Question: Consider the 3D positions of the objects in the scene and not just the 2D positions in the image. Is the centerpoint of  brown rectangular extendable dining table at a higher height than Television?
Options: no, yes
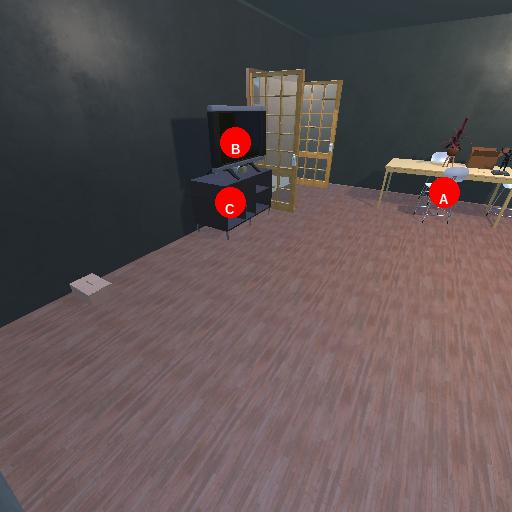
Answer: no